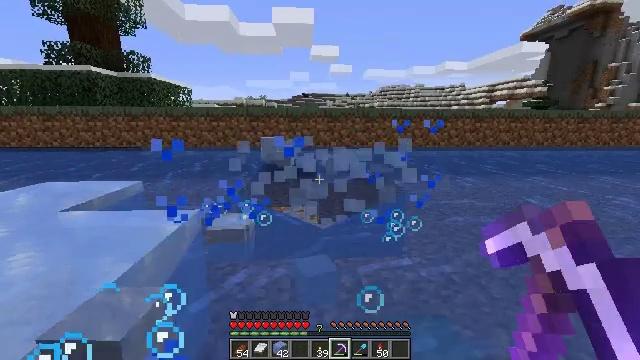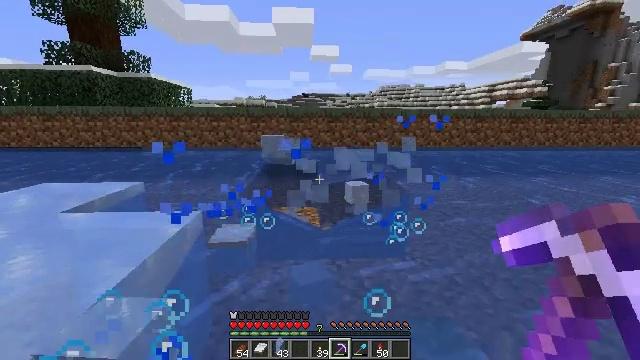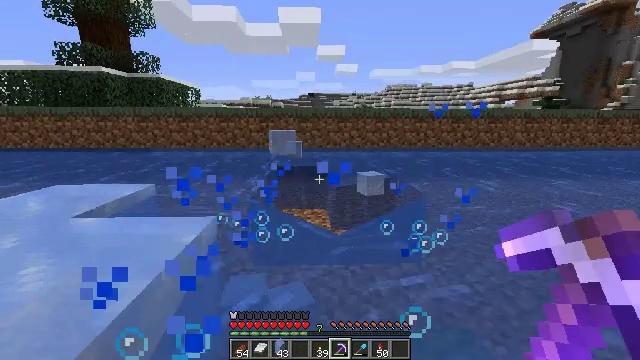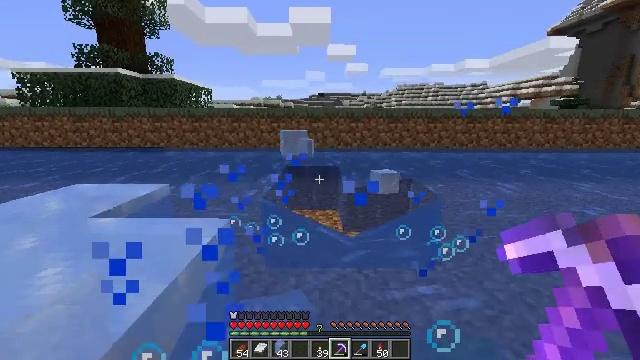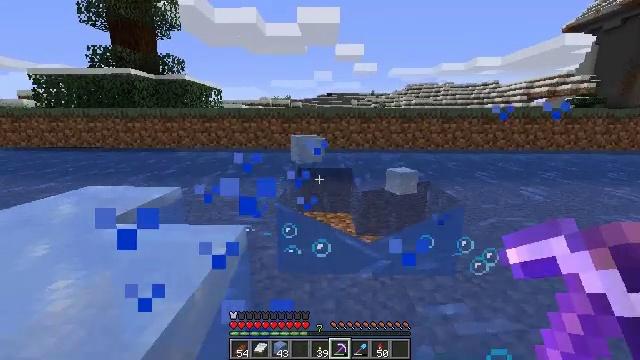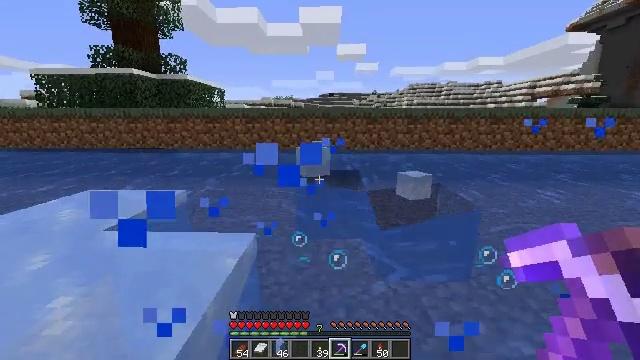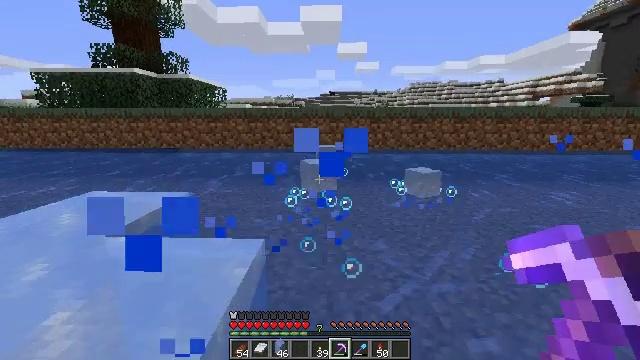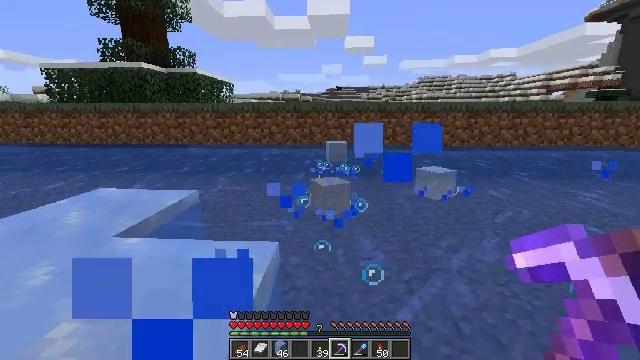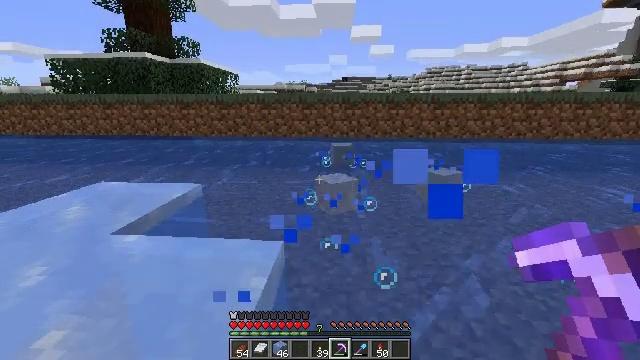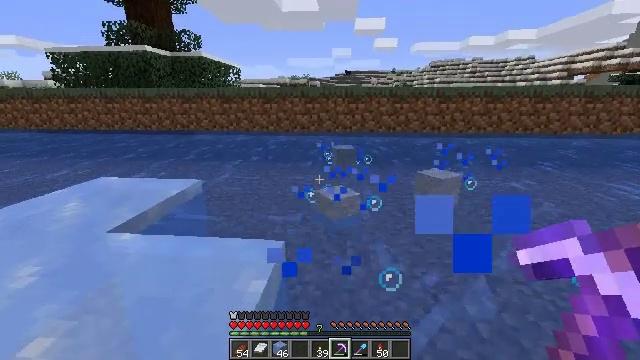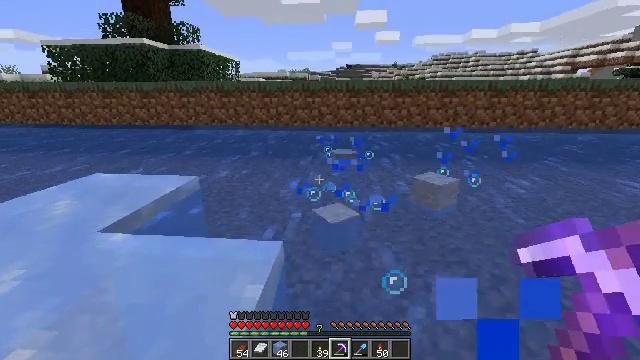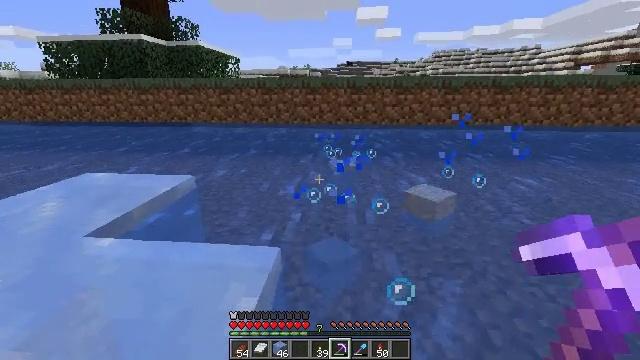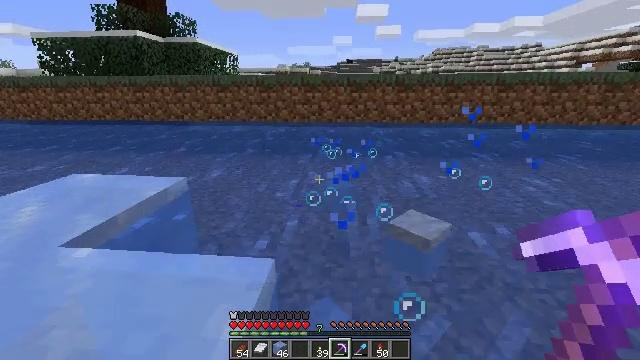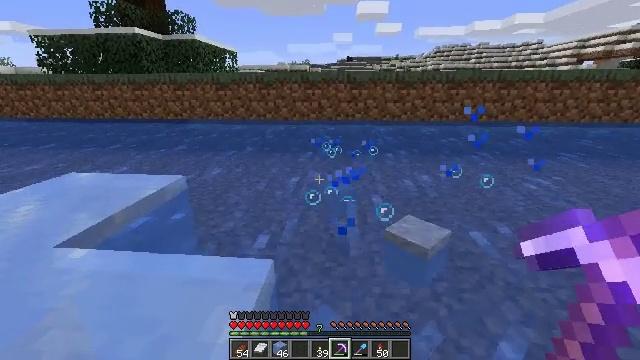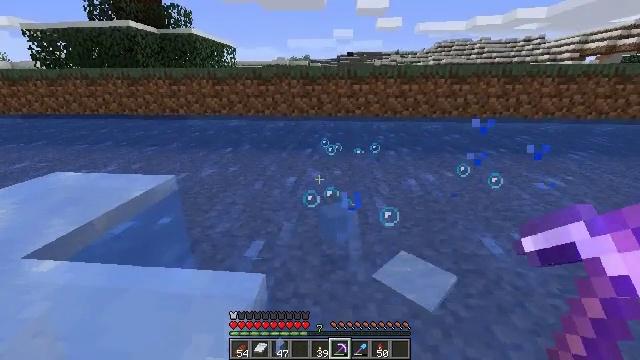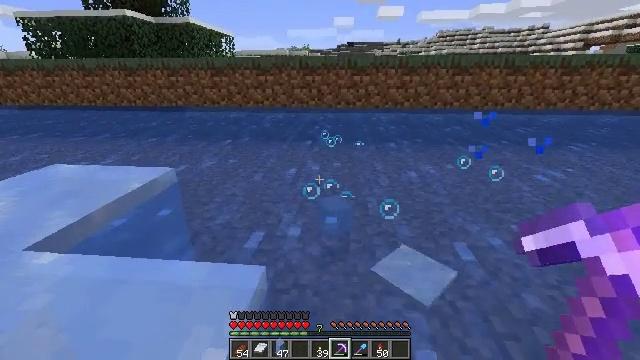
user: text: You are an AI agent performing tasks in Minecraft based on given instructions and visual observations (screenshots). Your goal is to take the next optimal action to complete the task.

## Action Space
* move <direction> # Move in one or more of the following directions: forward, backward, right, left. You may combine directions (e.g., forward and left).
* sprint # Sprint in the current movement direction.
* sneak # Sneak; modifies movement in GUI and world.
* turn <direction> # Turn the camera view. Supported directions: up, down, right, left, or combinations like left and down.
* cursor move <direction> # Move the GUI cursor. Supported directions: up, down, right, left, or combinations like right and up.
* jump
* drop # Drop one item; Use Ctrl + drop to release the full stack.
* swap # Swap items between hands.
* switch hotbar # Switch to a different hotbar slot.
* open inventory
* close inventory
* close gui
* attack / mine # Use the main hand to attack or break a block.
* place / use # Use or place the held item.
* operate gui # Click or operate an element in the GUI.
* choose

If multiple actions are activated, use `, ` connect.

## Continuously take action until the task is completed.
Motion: motion action
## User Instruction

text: Attack the ice to clear a path.
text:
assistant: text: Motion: move forward, attack / mine
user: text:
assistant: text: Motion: move forward, turn left, attack / mine
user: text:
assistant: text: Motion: move forward, turn left, attack / mine
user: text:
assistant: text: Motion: move forward, turn left
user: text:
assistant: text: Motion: move forward
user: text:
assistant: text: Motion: move forward
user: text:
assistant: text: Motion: move forward, turn left and down
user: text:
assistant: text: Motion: move forward, turn left and down
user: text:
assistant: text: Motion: move forward, turn down
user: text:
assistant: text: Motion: move forward, turn down
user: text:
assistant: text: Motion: move forward
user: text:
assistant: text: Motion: move forward
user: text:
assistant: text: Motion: move forward
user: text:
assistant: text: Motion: move forward
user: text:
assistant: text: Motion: move forward, turn down
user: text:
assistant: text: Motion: move forward
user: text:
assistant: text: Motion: move forward
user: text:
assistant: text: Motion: move forward
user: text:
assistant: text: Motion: move forward, turn down
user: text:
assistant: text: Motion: move forward
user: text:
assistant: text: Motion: move forward, turn down
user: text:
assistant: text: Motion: move forward
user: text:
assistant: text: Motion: move forward, turn left
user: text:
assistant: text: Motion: move forward, turn left and down
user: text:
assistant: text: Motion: move forward, turn left and down
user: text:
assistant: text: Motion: move forward, turn left
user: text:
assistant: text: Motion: move forward, turn left
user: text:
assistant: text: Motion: move forward, turn left
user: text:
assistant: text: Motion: move forward, turn left
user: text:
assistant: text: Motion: move forward, turn left